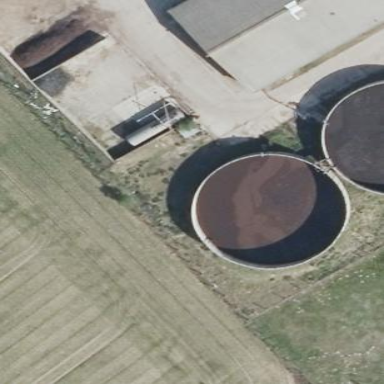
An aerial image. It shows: Storage tank with man-made structure.